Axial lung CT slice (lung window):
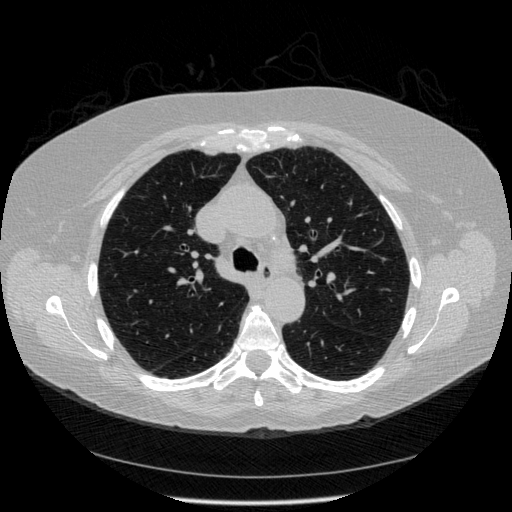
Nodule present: no